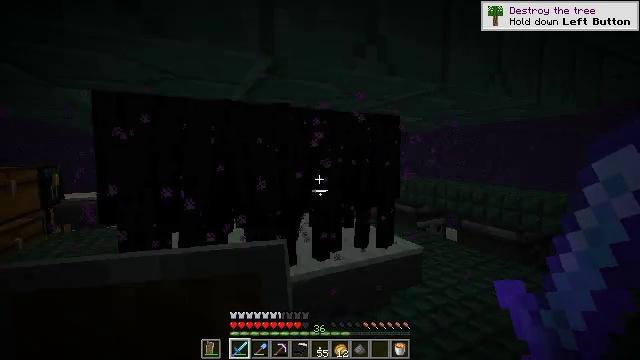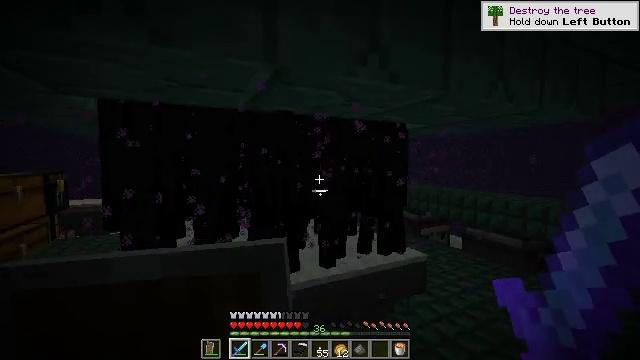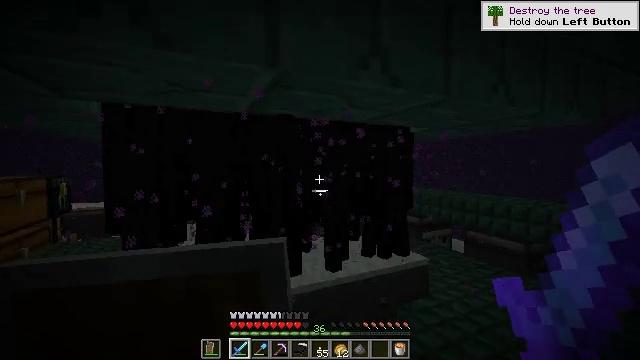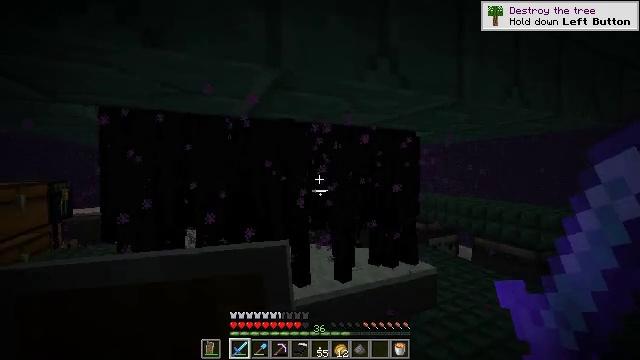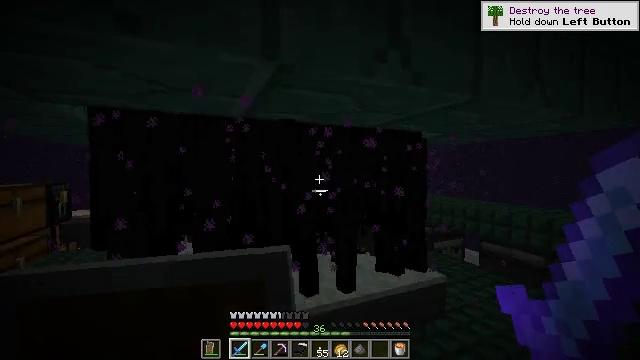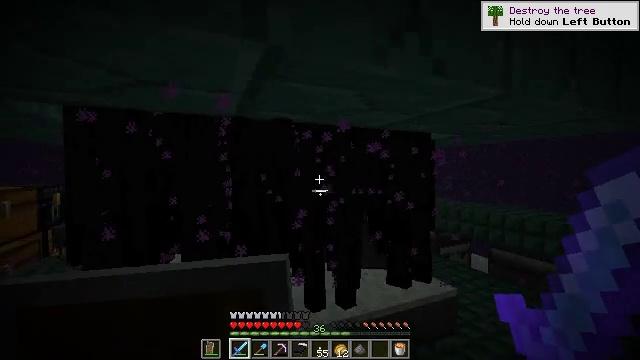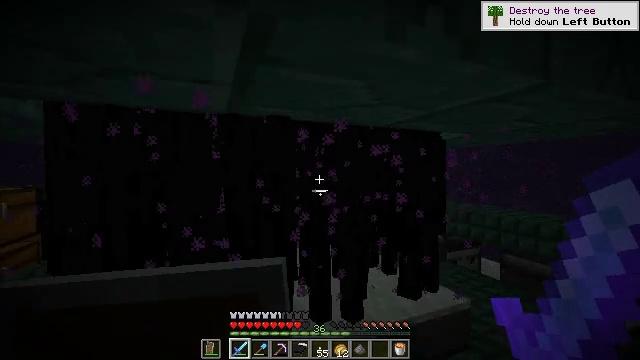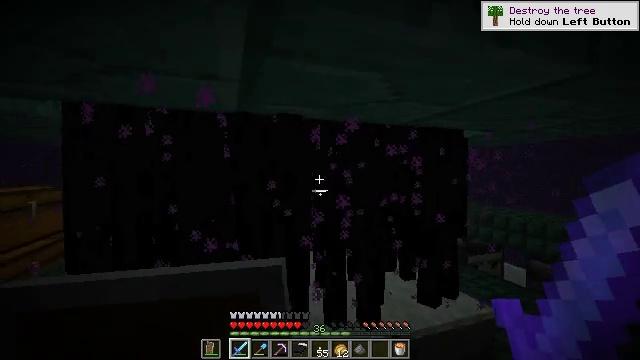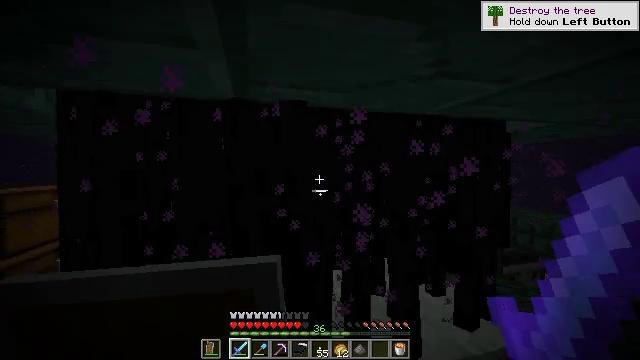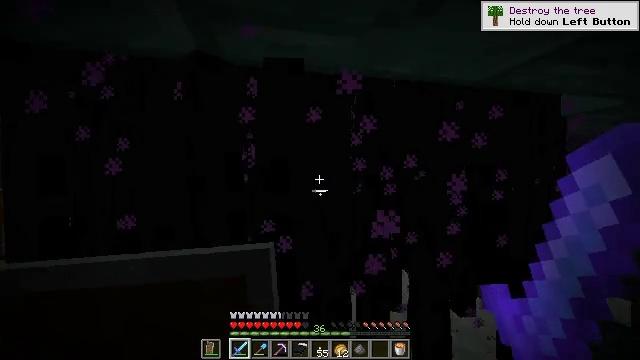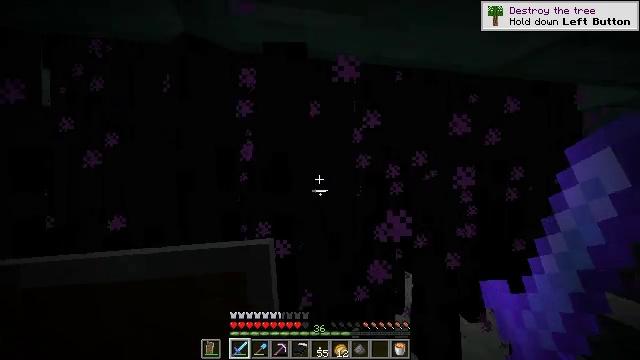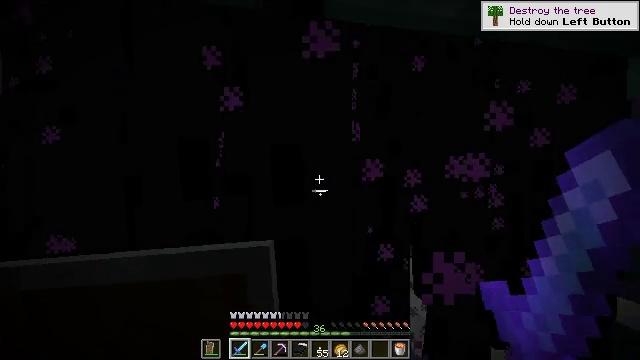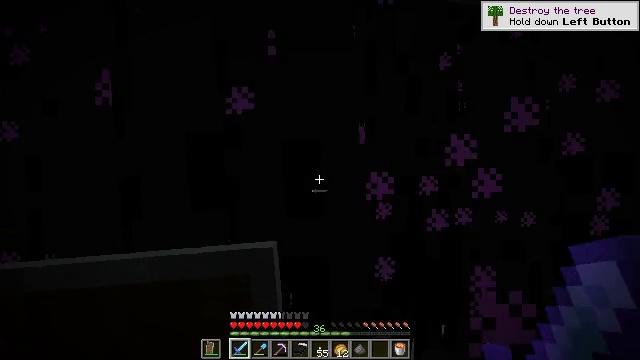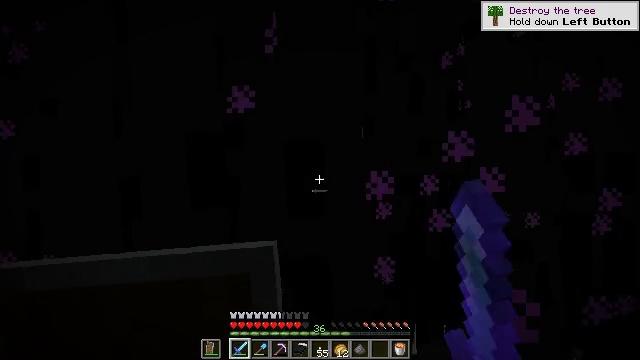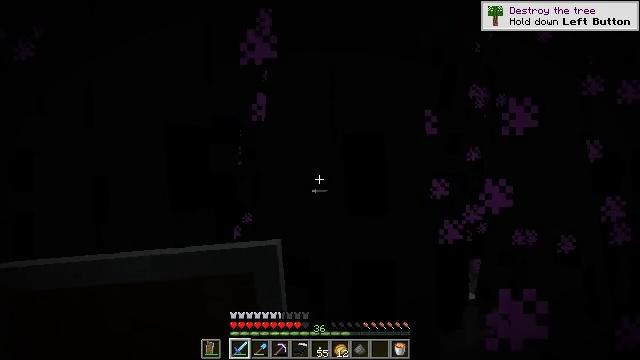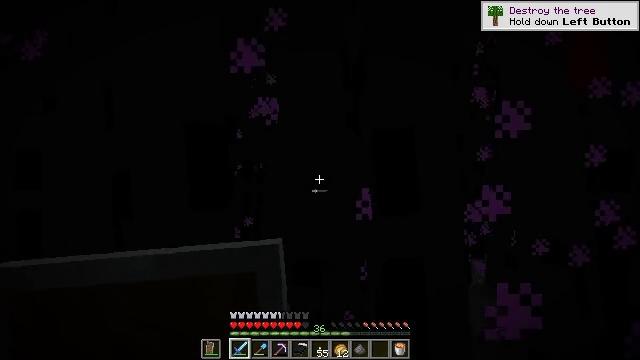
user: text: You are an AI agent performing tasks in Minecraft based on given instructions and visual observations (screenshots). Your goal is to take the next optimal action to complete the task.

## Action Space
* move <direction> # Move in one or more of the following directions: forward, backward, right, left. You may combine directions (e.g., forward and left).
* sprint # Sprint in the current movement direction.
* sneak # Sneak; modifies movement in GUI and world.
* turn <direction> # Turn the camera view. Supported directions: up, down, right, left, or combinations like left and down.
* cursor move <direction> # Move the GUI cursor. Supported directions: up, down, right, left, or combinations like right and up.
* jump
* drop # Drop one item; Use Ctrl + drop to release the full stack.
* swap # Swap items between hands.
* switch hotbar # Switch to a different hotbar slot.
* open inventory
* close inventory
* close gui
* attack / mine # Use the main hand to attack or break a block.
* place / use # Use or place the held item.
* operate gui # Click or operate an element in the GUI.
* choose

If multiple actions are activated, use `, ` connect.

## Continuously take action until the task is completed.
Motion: motion action
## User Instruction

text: Defeat an enderman.
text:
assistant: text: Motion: turn up
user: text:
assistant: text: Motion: no_op
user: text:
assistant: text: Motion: move forward, turn up
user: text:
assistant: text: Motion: move forward
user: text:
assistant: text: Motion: move forward
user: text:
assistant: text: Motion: move forward
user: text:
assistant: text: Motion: move forward, turn left
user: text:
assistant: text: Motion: move forward, turn left
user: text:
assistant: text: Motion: move forward, turn left
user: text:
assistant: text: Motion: move forward
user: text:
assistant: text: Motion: no_op
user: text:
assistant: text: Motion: attack / mine
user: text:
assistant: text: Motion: attack / mine
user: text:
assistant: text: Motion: attack / mine
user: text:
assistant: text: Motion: attack / mine
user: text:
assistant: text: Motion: no_op
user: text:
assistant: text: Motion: no_op
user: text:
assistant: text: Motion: no_op
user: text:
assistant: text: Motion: no_op
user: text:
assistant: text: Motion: no_op
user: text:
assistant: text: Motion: no_op
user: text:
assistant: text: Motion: no_op
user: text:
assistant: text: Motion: no_op
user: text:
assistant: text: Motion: no_op
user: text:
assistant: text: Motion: no_op
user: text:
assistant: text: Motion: no_op
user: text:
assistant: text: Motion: no_op
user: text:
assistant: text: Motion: move back
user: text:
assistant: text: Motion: move back
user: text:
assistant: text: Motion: move back